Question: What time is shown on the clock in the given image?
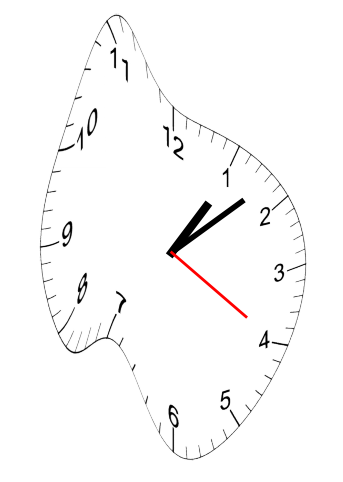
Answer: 01:08:20